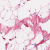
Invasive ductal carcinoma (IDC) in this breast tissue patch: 0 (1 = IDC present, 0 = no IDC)